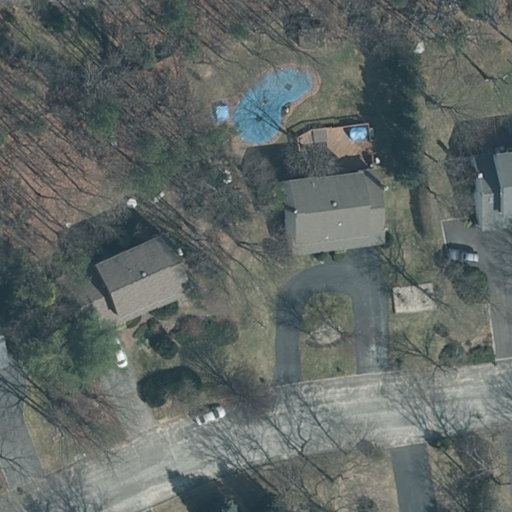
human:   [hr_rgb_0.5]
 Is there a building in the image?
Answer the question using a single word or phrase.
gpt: yes

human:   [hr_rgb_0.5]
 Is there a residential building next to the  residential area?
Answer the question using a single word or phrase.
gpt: yes

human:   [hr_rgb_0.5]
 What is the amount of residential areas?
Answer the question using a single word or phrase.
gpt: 1

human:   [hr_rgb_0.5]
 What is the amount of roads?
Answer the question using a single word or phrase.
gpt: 1

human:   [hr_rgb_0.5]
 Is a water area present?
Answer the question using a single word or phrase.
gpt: no

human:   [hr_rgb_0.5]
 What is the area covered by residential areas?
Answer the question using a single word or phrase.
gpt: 10639m2

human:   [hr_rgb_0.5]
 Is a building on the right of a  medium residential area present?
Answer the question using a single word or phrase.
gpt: no

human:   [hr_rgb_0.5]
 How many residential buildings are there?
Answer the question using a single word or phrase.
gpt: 3

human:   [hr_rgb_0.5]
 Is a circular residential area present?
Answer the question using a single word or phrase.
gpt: no

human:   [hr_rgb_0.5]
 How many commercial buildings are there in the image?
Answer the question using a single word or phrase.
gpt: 0

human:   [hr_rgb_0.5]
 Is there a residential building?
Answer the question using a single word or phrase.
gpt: yes

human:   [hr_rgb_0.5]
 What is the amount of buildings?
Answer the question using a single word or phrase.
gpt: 3

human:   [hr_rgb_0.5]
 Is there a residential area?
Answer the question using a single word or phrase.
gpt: yes

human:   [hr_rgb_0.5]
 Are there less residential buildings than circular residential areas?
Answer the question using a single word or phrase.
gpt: no

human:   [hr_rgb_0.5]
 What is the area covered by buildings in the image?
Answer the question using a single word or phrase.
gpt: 894m2

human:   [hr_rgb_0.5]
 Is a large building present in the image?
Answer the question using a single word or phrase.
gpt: no

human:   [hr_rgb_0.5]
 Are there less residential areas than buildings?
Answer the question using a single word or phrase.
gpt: yes

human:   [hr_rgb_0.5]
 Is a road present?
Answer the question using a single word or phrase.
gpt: yes

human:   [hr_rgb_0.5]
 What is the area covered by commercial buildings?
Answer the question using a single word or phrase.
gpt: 0m2

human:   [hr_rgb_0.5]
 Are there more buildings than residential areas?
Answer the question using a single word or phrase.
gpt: yes

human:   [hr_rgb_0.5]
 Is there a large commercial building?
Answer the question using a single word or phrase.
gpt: no

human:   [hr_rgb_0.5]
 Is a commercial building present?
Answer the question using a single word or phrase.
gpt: no

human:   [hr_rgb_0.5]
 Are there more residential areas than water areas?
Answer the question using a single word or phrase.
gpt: yes

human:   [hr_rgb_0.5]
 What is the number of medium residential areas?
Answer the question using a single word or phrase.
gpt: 0

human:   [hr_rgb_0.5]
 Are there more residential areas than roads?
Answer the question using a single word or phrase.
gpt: no

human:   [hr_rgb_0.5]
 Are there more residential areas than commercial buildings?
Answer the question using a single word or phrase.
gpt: yes

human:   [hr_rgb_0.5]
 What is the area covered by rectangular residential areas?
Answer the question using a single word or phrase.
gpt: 10639m2

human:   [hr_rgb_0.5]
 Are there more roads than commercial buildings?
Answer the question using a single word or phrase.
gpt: yes

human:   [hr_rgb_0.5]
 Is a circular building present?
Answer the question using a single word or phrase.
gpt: no

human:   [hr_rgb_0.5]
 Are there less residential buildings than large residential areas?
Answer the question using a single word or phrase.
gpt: no

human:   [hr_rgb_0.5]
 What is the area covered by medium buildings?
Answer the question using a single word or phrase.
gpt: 894m2

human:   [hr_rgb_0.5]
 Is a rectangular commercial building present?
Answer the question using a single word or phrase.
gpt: no

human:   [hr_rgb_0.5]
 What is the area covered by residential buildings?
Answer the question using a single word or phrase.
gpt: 894m2

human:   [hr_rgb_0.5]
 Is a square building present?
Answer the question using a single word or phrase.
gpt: no

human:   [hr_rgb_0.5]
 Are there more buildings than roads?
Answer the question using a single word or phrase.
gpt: yes

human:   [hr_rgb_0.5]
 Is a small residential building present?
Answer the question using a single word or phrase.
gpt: no

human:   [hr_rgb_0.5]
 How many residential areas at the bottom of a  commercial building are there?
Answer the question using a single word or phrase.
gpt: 0

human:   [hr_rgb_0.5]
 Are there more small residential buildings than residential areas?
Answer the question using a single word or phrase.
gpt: no

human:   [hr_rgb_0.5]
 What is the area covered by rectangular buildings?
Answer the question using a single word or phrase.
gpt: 455m2

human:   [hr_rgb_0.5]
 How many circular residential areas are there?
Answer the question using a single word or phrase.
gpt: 0

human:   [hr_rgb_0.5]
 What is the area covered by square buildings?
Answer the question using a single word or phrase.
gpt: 0m2

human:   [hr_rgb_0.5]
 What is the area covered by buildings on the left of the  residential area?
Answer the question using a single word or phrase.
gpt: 0m2

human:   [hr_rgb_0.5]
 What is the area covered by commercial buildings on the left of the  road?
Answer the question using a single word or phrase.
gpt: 0m2

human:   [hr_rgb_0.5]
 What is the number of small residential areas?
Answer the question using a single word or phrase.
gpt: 0

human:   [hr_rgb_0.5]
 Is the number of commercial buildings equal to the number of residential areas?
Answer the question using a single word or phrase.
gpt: no

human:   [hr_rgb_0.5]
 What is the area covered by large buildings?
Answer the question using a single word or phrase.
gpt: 0m2

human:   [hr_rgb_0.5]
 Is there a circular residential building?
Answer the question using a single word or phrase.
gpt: no

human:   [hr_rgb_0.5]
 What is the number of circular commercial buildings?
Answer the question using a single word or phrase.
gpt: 0

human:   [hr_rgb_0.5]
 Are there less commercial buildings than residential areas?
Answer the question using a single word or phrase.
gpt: yes

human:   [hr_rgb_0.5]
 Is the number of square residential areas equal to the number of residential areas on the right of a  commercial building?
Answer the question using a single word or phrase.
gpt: yes

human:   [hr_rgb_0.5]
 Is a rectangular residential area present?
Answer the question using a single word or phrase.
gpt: yes

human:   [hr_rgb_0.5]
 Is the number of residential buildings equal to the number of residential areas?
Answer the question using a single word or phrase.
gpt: no

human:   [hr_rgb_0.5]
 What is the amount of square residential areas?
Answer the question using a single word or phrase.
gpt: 0

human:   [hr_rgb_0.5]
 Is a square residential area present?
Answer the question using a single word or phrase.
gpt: no

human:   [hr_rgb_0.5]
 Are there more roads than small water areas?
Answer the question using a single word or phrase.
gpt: yes

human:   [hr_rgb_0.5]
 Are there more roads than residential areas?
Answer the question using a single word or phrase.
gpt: no

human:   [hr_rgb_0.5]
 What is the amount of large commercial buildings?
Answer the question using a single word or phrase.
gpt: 0

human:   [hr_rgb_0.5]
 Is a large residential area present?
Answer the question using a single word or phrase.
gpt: yes

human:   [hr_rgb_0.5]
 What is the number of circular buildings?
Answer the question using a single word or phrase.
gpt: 0

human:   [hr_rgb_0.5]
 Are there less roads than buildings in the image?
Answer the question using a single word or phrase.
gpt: yes

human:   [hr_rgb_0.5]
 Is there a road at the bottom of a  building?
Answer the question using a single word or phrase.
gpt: yes

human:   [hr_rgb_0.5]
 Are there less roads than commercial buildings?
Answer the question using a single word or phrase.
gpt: no

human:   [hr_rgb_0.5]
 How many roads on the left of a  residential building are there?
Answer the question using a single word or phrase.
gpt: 0

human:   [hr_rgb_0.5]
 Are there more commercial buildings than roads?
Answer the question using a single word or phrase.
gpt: no